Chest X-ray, PA view. Patient: 56 years old, sex M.
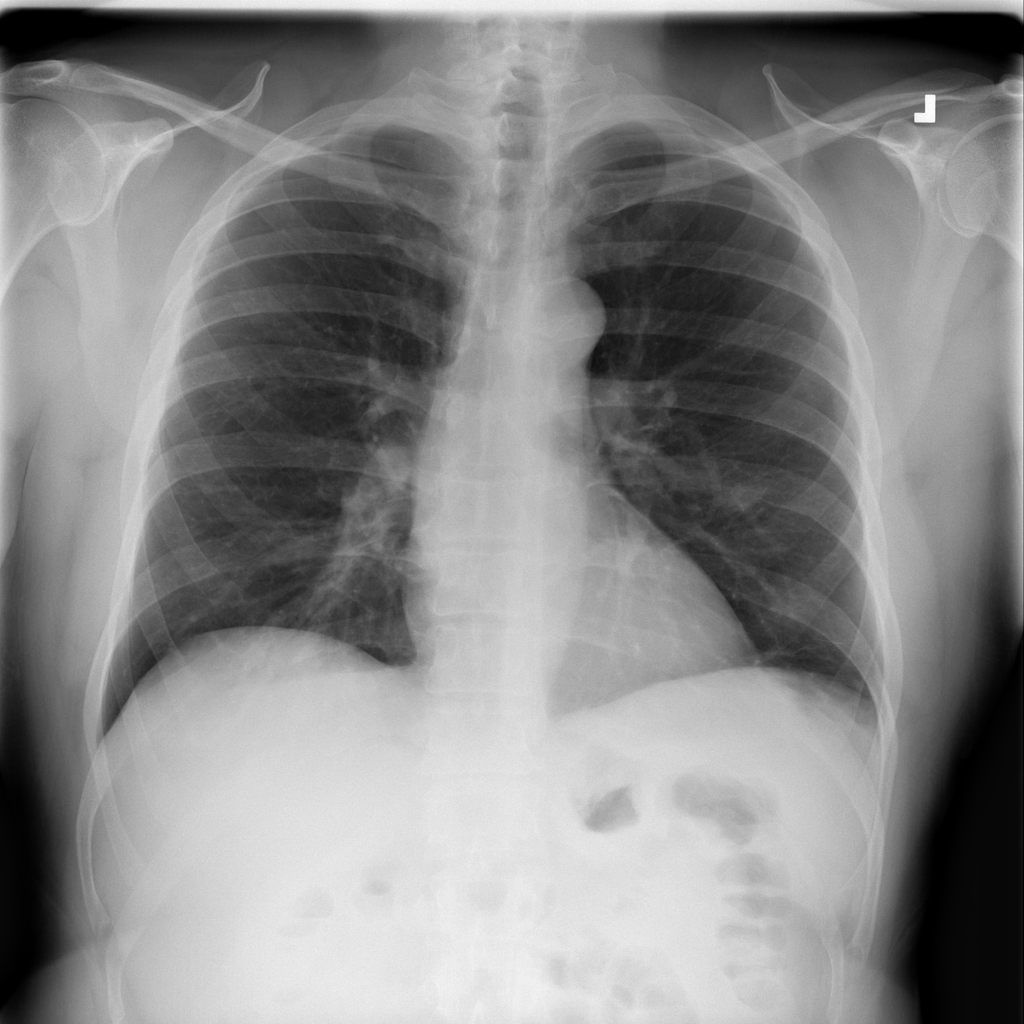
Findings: No Finding